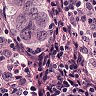
Metastatic tissue present: yes